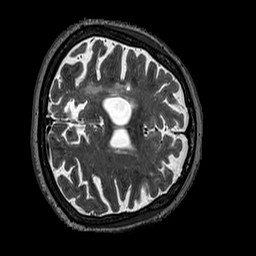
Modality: T2w
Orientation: axial
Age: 68
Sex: female
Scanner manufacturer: siemens
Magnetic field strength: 3 T
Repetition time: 3.2 s
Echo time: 0.567 s